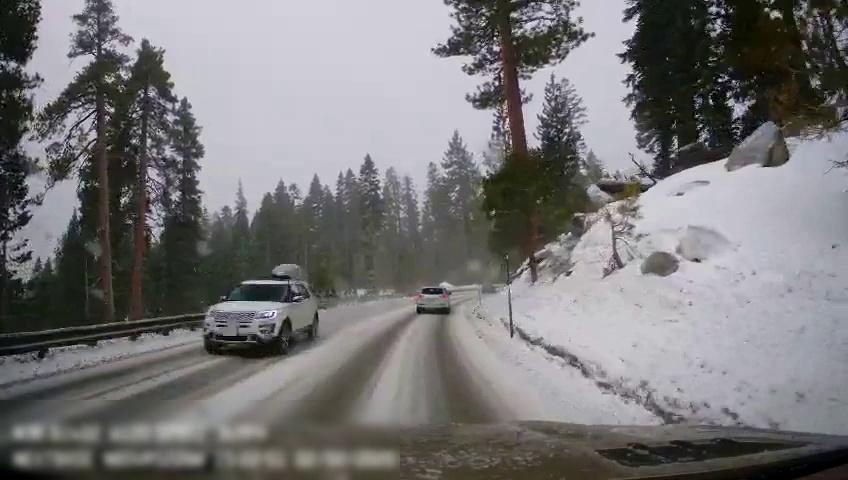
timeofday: Day
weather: Snowy
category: Drivable Space
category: Vehicles | SUV
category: Vehicles | Car
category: Vehicles | SUV